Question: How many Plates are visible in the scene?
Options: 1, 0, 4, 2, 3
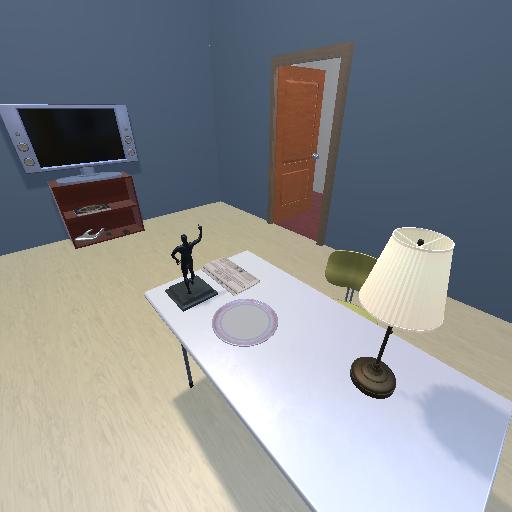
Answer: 1